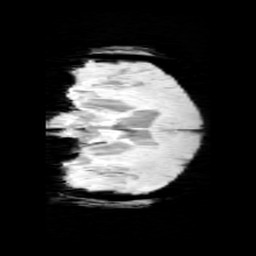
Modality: minIP
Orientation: coronal
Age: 12
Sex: female
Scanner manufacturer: siemens
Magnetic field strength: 3 T
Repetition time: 0.027 s
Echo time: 0.02 s